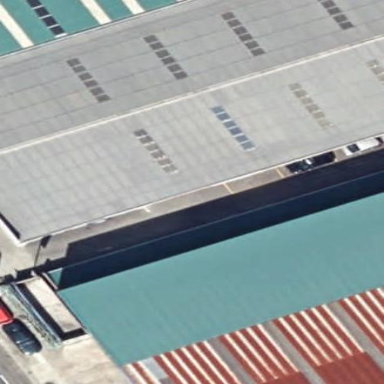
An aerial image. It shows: Building housing car repair shop.